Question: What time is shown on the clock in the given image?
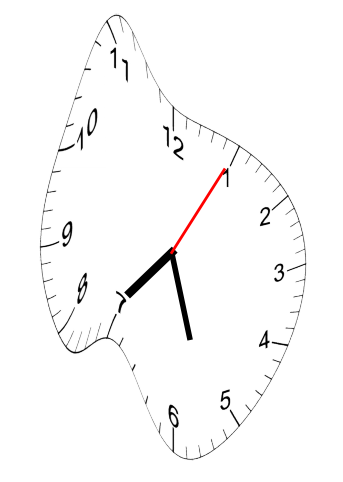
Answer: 07:27:05